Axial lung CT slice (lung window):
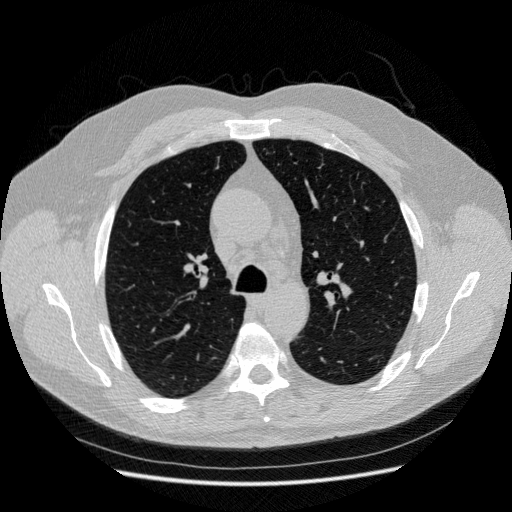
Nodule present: no